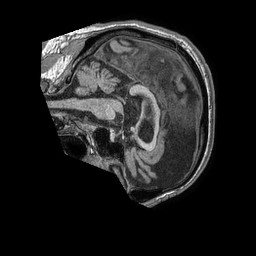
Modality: T1w
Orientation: sagittal
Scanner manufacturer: philips
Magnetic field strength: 1.5 T
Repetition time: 0.007487 s
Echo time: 0.003403 s